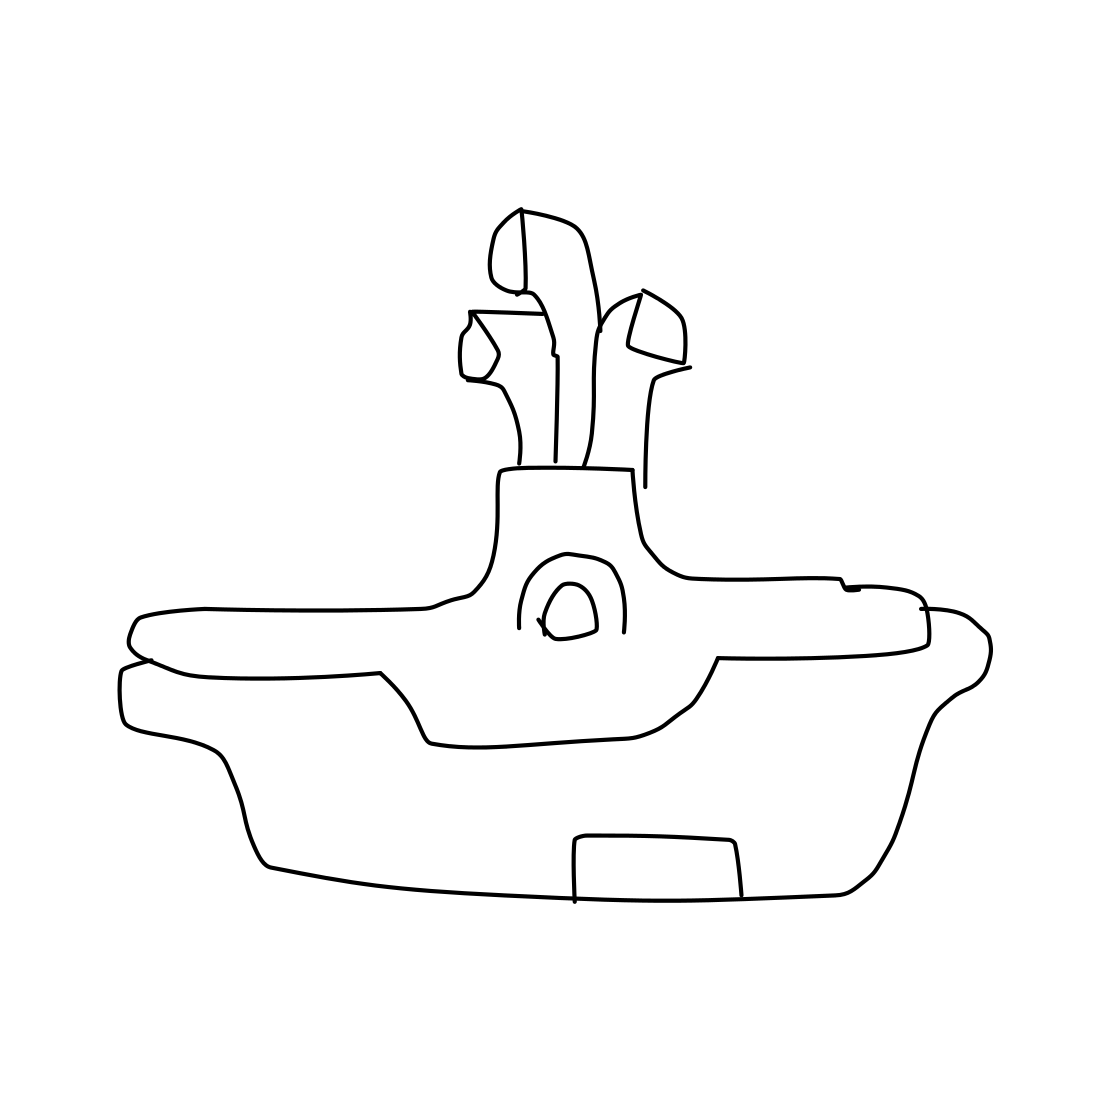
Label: submarine